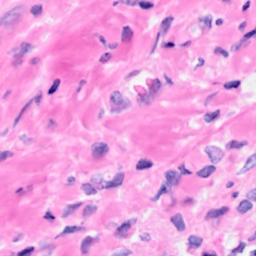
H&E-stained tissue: Breast